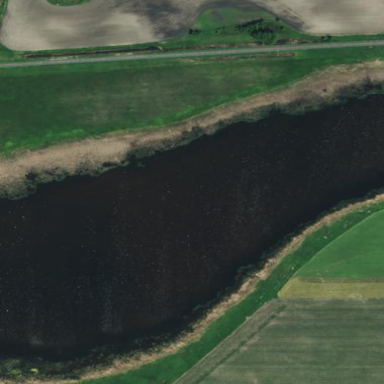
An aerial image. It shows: Pond surrounded by natural water.